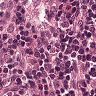
Metastatic tissue present: no